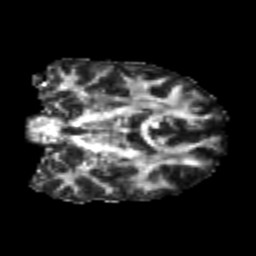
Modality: FA
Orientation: coronal
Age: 24
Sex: male
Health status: healthy
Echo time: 0.074 s